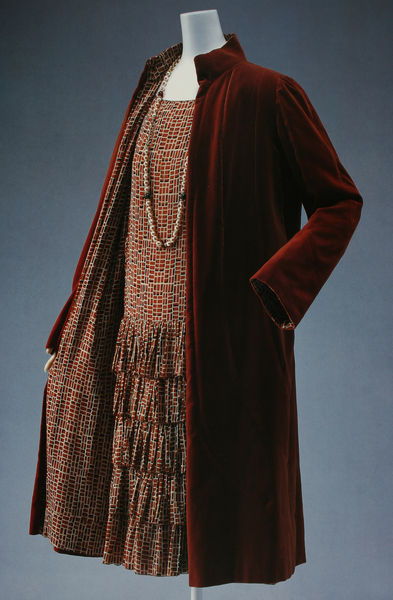
Titel: Tagesensemble
Künstler: Gabrielle Chanel
Standort: Kyoto (Japan)
Institution: Kyoto Costume Institute
Schlagwörter: umhang, braun, frau, kleid, schmuck, rot, mode, muster, rock, jacke, falten, kleidung, kragen, lang, samt, ärmel, futter, mantel, stoff, perlen, kette, fabrik, rüschen, perlenkette, halskette, abendkleid, foto, punkte, gemustert, stehkragen, puppe, kurz, rotbraun, tageskleid, bordeauxrot, volant, volants, gefüttert, matel, knielang, kyoto, damenkleid, abendmantel, mantelkleid